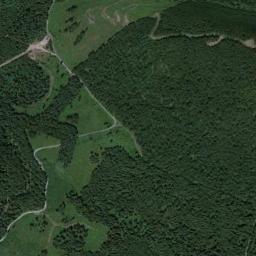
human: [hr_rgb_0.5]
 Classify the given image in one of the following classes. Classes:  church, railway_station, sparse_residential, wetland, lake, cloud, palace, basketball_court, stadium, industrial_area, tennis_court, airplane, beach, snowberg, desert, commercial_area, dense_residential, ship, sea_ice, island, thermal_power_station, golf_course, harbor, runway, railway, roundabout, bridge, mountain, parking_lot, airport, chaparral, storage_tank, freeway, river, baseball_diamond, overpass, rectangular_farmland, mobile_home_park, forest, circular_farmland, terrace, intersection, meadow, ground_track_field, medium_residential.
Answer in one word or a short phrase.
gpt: forest